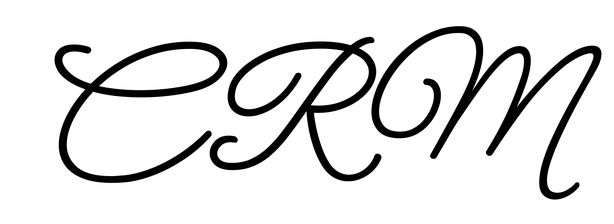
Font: MeowScript-Regular